Question: How do I make that the object that I click, start moving in circles ( 2,3 ) around the stage
before arriving at its end position.Like in this picture
the way I figured out it could be is something like this:
'''
private function onClick( ev:MouseEvent ):void
{
var currentObj:Sprite = ev.currentTarget as Sprite;
TweenLite.to(currentObj, 1, {x:first_X, y:first_Y, onComplete:goToPosition2 });
function goToPosition2():void
{
TweenLite.to(currentObj, 1, {x:secontd_X, y:second_Y, onComplete:goToPosition3 });
}
function goToPosition3():void
{
TweenLite.to(currentObj, 1, {x:third_X, y:third_Y, onComplete:goToPosition4 });
}
..
..
.
.
.
//and so on and so on
}
'''
yet I somehow feel that this is very wrong way of doing it.
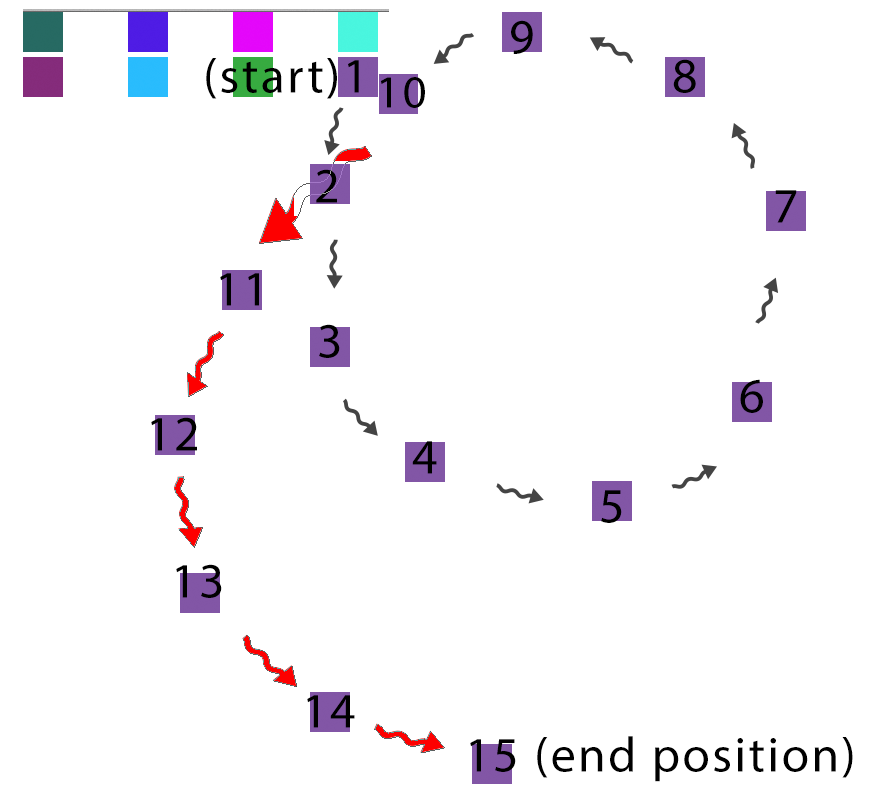
Answer: A bit interesting, another way of solving it can be to create a movieclip that contains a 'handle' clip inside that follows a motion path. Call this the 'driver clip'.
Then to get a shape/another moiveclip to follow along it, start the driver clip playing at frame 1 and add an event handler. In the event handler, on every frame sync the x and y of the object you want to the driver clip's handle clip inside. Also can set the visibility of that handle clip to false to hide it. When the driver clip reaches the end frame, you can remove the event listener and the shape will be in its finish position.
This method would work for a very irregular shape that would take too long to manually plot in code (assuming you're using the flash ide).